Current action and preconditions to check: trajectory_clear

Your task: For each precondition in the list above, predict whether it will hold at this action.

Consider the current scene as observed from the mobile robot's camera, and analyze the predicted future states of all dynamic agents (e.g., people, animals, vehicles, or any moving entities) within the NEXT SECOND.

IMPORTANT: Only answer "very likely" if you are absolutely certain—based on strong, clear evidence—that a dynamic agent will violate the precondition in the predicted future state. Do NOT answer "very likely" for unlikely, ambiguous, or low-probability risks.

Ask yourself for each precondition: Is there a high probability, with clear and convincing evidence, that the predicted future states of any dynamic agent will interfere with the predicted future state of the currently executing action within the NEXT SECOND, causing that precondition to fail?

Assess the risk level based on these predictions. Use "likely" or "very likely" if motions create a clear risk of interference.

Use "neutral" or "improbable" if agents are nearby but their predicted paths are clearly diverging or non-conflicting.

Failure Risk Categories: "very improbable", "improbable", "neutral", "likely", "very likely"

Answer Format: Output ONLY the probability_of_failure value from these categories: "very improbable", "improbable", "neutral", "likely", "very likely"

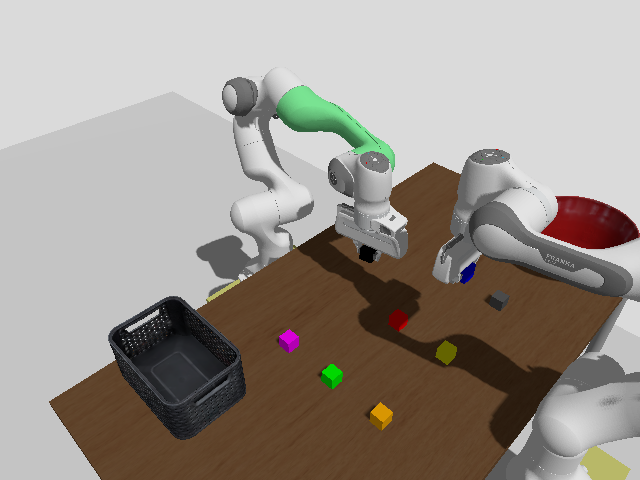

Answer: improbable